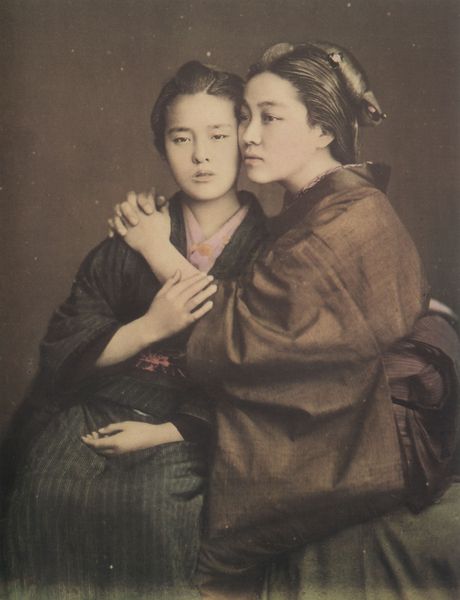
Titel: Doppelporträt
Künstler: Raimond Baron von Stillfried
Standort: Hamburg
Institution: Sammlung Rainer Fabian
Schlagwörter: dunkel, gemälde, hand, kopf, schatten, frauen, mädchen, sitzen, braun, finger, frau, frisur, haar, hell, kleid, kleider, licht, nase, ohr, profil, schwarz, blick, schal, muster, gesichter, jung, augen, blicke, falten, gesicht, inkarnat, kleidung, knoten, stehen, ärmel, bildnis, hände, portrait, porträt, gewand, haare, pose, mutter, paar, tochter, frontal, lippen, rosa, scheitel, schulter, seide, kinder, dutt, japan, wangen, umarmung, zärtlichkeit, zwei, monochrom, nasen, brauen, glanz, atelier, streifen, wange, knie, ton in ton, foto, fotografie, photographie, doppelportrait, doppelporträt, orient, porträts, asien, schwarzweiß, asiatisch, koloriert, posieren, photo, china, berühren, berührung, tradition, zärtlich, nähte, kimono, fernost, duo, wattiert, gescihter, geishas, geischas, japanerinnen